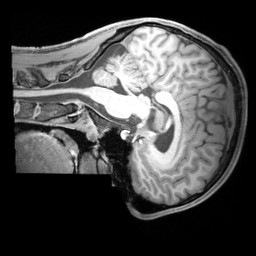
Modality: T1w
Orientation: sagittal
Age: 21
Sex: male
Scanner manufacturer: siemens
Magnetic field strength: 3 T
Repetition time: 1.97 s
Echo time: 0.00206 s